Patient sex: M
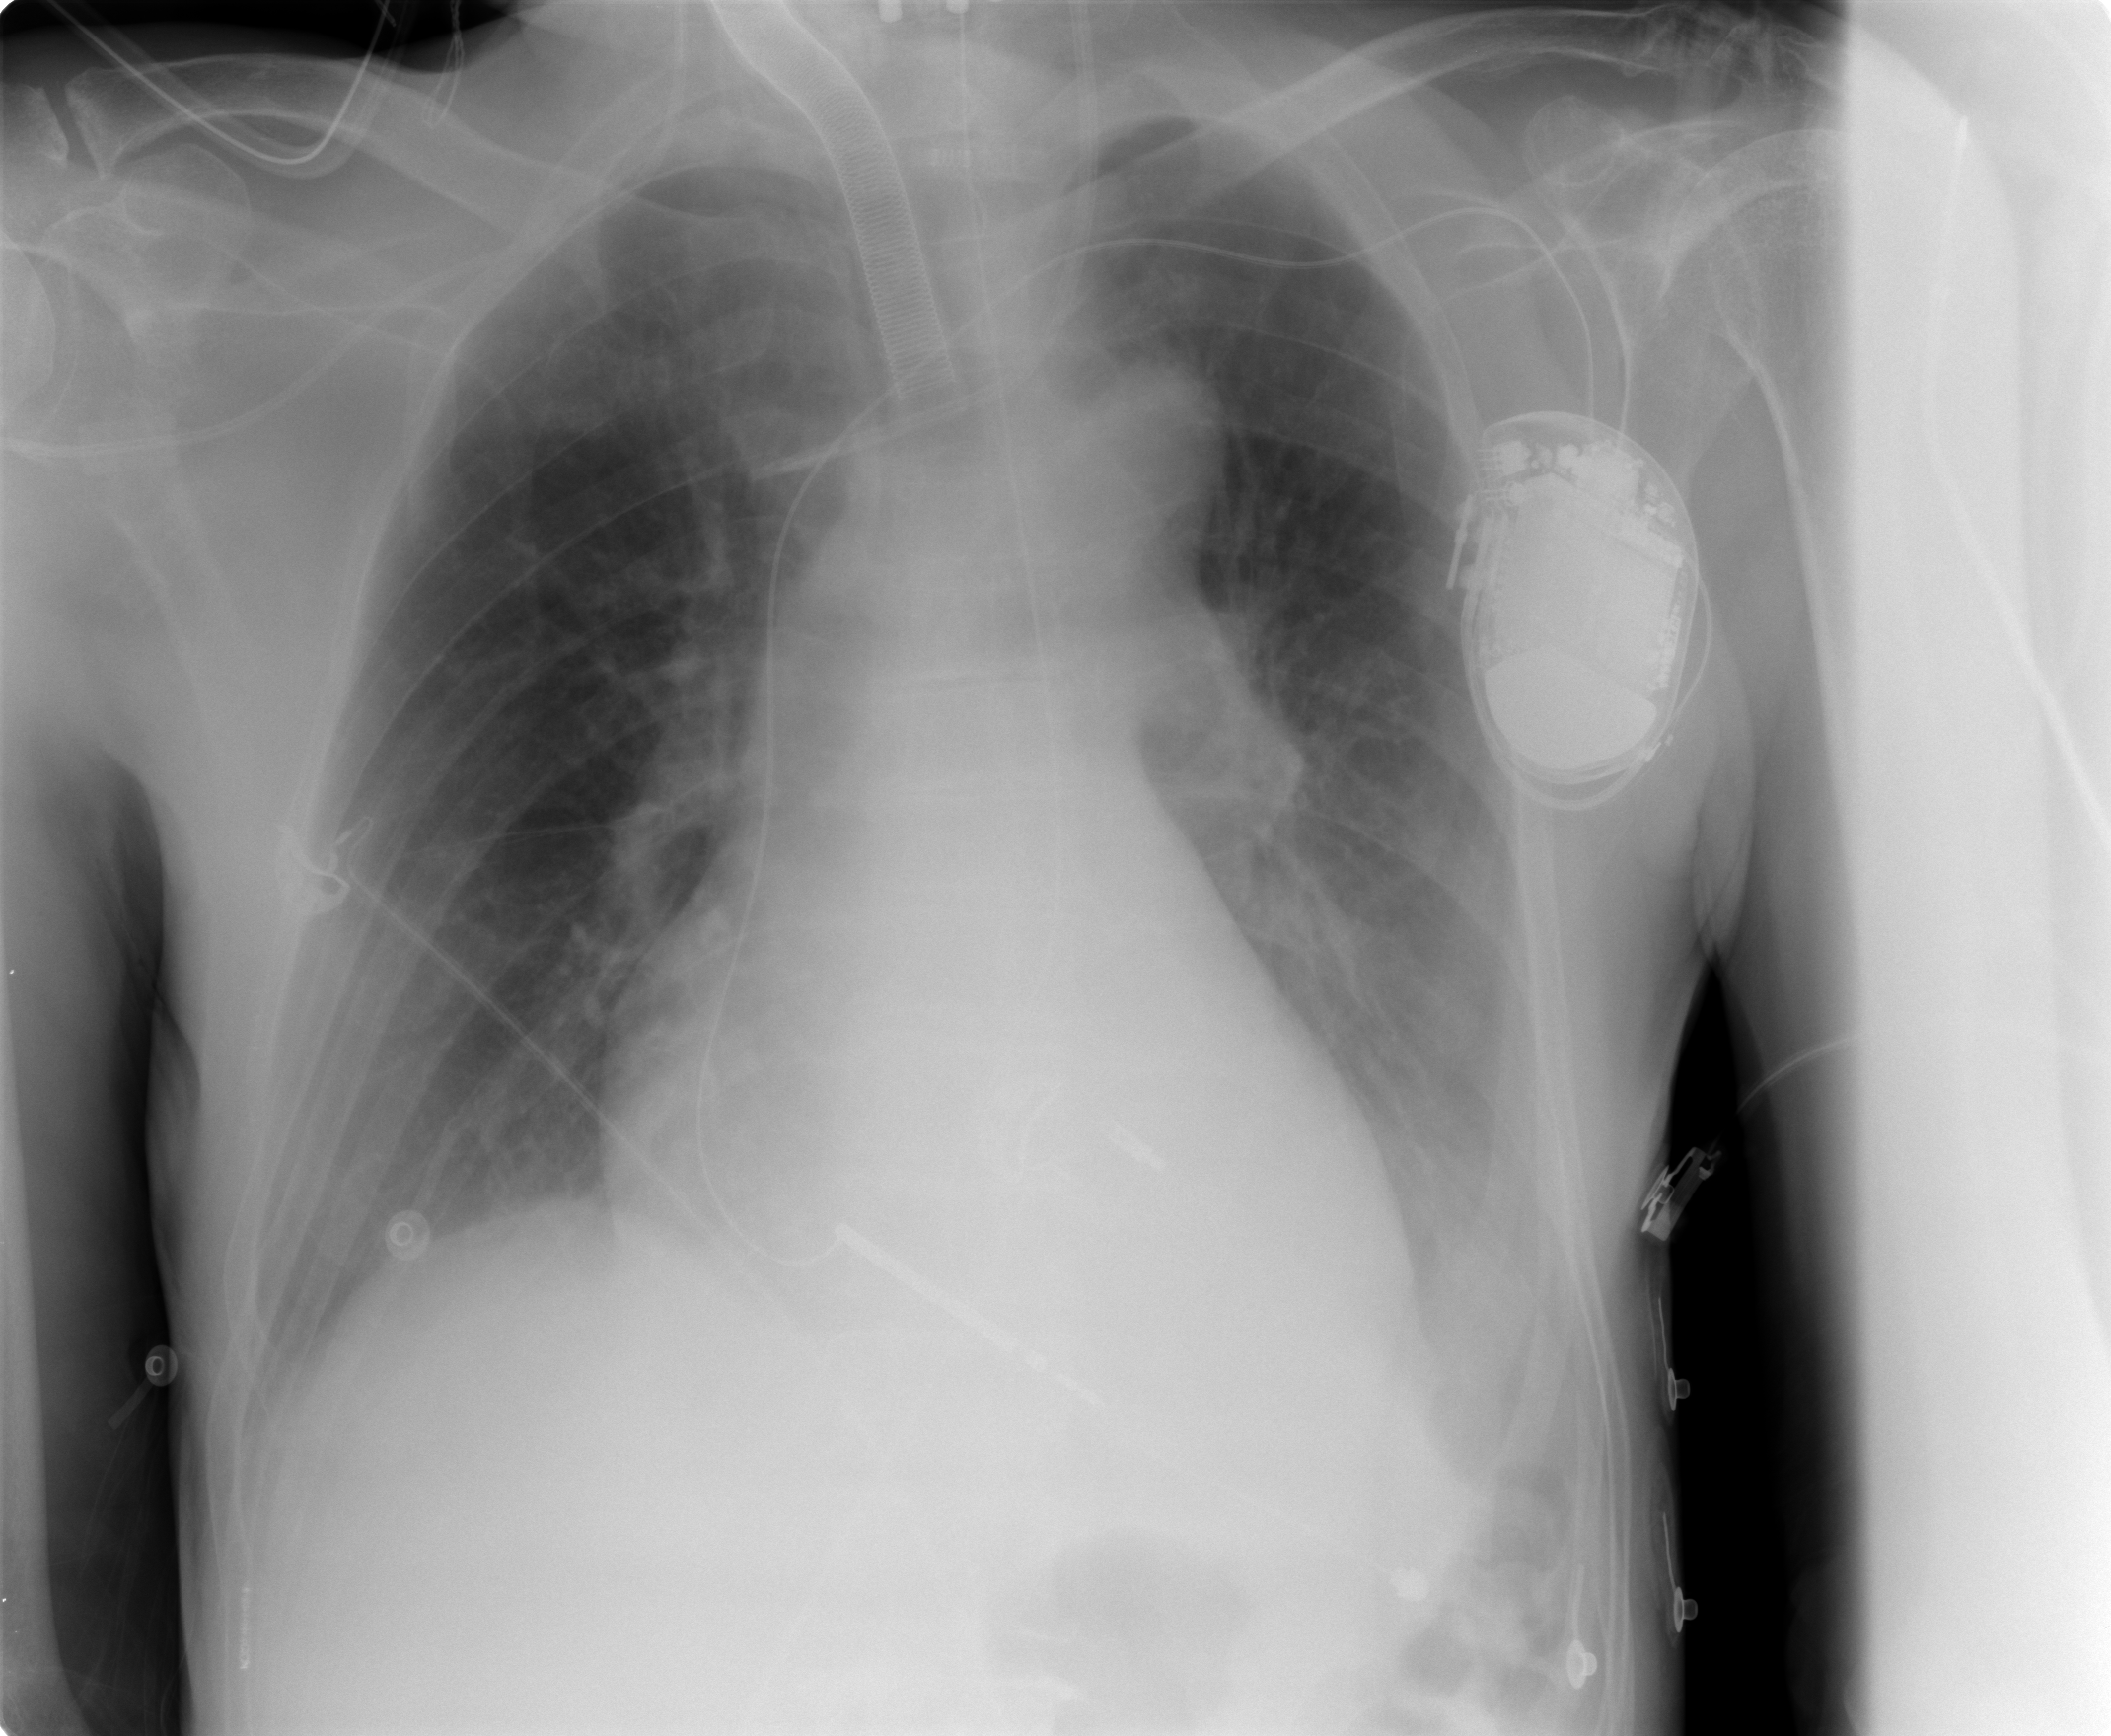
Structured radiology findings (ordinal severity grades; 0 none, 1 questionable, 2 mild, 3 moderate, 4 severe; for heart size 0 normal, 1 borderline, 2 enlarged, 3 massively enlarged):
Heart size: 0
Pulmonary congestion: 0
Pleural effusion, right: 0
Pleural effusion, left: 2
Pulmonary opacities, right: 0
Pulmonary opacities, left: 0
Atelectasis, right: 1
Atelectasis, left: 1